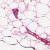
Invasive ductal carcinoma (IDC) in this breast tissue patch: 0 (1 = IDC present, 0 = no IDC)